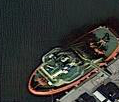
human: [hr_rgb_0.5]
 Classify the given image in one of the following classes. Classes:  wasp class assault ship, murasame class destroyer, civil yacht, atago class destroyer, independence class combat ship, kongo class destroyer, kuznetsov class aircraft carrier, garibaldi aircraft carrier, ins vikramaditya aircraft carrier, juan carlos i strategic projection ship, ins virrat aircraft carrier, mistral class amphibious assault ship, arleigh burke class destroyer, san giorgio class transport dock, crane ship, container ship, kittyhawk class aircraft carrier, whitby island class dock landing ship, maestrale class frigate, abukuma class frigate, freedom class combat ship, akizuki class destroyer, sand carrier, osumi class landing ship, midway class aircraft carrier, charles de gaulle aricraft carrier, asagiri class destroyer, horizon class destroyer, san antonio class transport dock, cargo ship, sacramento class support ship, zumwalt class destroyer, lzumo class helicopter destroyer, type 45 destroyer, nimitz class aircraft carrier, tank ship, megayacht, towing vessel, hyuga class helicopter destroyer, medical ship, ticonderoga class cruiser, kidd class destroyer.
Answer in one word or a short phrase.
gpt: Towing vessel